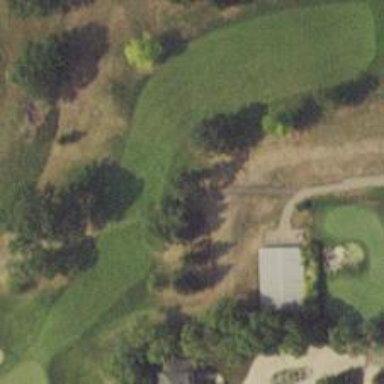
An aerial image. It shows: Golf fairway surrounded by grass.